Question:
'''
<div id="parent">
<div id="left"></div>
<div id="right></div>
</div>
'''
and the css:
'''
#left{
border-right:solid 1px black;
border-bottom-right-radius:10px;
}
#right
{
border-top:solid 1px black;
border-top-left-radius:10px;
}
'''
this is how my border on the page looks like, but I cant figure how to get rid of that thing on top, the right div has border radius of top left corner set to 10px and the left div has bottom right set to the same ammount. now the problem is the border between them, it's held by the left div and on the top where I don't want it to be seen a little stick remains, how do I get rid of this?
and second: Trying the css3 animation, once it runs all the way(I'm changing the width on hover) it jumps back to original...how can I make it so that the width would change, but only go back once the mouse is off?
the animation code:
'''
@keyframes btn
{
0%{width:80%}
1000%{width:100%}
}
@-webkit-keyframes btn
{
0%{width:80%}
100%{width:100%}
}
.button:hover
{
animation:btn 1s;
}
'''
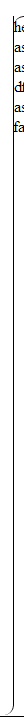
Answer: A partial solution is to move the left div down by 10 pixels, by giving it a top margin the same size as the border radius.
'''
margin-top:10px;
'''
<URL>
However, if you do that, there's a problem with the rounded corner of the right div: it starts as 1 pixel wide on top, but shrinks to 0 pixels wide to the left, because the left border width is 0.
Solution: give the right div a left border as well. And then move the whole thing 1 pixel to the left, so the borders overlap (otherwise, the borders would be side by side).
'''
border-left:solid 1px black;
position:relative; left:-1px;
'''
<URL>